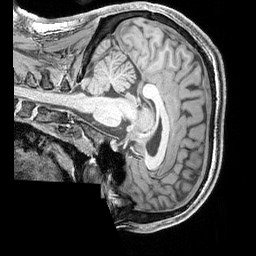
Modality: T1w
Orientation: sagittal
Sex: male
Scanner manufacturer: siemens
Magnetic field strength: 3 T
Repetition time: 2.3 s
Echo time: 0.00226 s